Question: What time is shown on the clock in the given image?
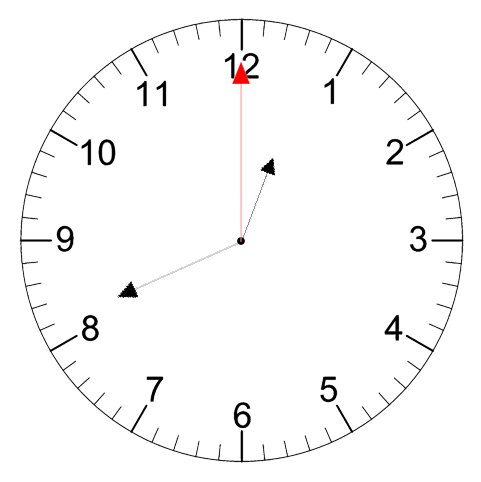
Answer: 12:41:00